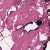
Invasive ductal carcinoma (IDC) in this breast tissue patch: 0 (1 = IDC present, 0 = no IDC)